Question: Hi I am getting this error on my code, I have no clue how to fix it .
Suggestions and answers would be awesome. Thanks :D
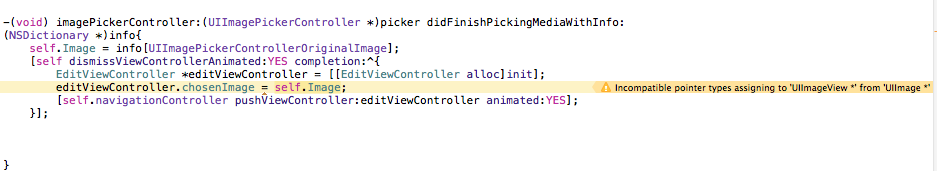
Answer: Very much understood from the error that you are pointing 'UIImage' to 'UIImageview' that is not compatible. So You need to use the property 'image' of 'UIImageview' as follows:
'''
[editViewController.chosenImage setImage:self.Image];
'''